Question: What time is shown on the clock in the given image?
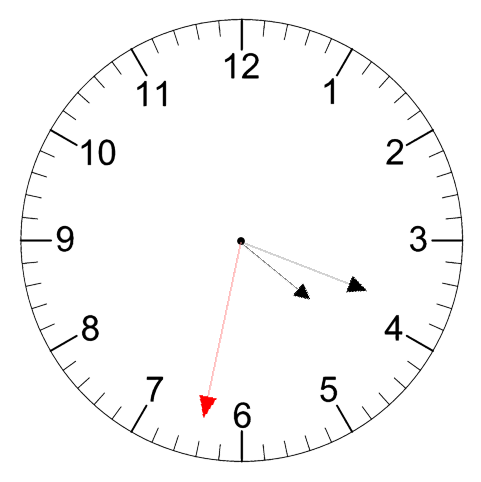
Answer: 04:18:32